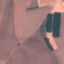
Land use / land cover: AnnualCrop